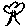
Label: tree